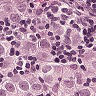
Metastatic tissue present: yes